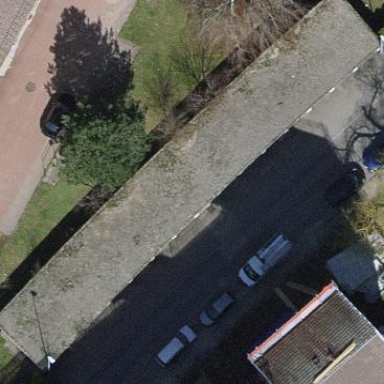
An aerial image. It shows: Flat roofed garages.